Question: I have few tables, and I want to reference one column from PDF table to multiple other tables.

for example if PDF table 'select' output looks like this:
'''
ITEM_TYPE ITEM_ID QUANTITY
1 23 3
2 12 1
'''
it tells me:
PDF have 3 Car Wheel Product, and 1 Car Template Header above;
I wrote SQL code, but does not work properly:
'''
CREATE TABLE 'pdf_created' (
'id' INT(10) UNSIGNED NOT NULL UNIQUE AUTO_INCREMENT,
'pdf_id' INT(10) NOT NULL,
'item_type' INT(3) UNSIGNED NOT NULL,
'item_id' INT(10) UNSIGNED NOT NULL,
'quantity' INT(3) NOT NULL,
PRIMARY KEY ('id'),
KEY 'FK_pdf_id' ('pdf_id'),
CONSTRAINT 'FK_pdf_id' FOREIGN KEY ('pdf_id') REFERENCES 'pdf' ('id'),
KEY 'FK_item_type' ('item_type'),
CONSTRAINT 'FK_item_type' FOREIGN KEY ('item_type') REFERENCES 'item' ('id') ON DELETE CASCADE ON UPDATE CASCADE,
KEY 'FK_item_id' ('item_id'),
CONSTRAINT 'FK_item_id' FOREIGN KEY ('item_id') REFERENCES 'product' ('id') ON DELETE CASCADE ON UPDATE CASCADE,
CONSTRAINT 'FK_item_id' FOREIGN KEY ('item_id') REFERENCES 'service' ('id') ON DELETE CASCADE ON UPDATE CASCADE,
CONSTRAINT 'FK_item_id' FOREIGN KEY ('item_id') REFERENCES 'header' ('id') ON DELETE CASCADE ON UPDATE CASCADE
) ENGINE=InnoDB DEFAULT CHARSET=utf8;
CREATE TABLE 'header' (
'id' INT(10) UNSIGNED NOT NULL UNIQUE AUTO_INCREMENT,
'title' VARCHAR(255),
'desc' VARCHAR(65535),
PRIMARY KEY ('id')
) ENGINE=InnoDB DEFAULT CHARSET=utf8;
CREATE TABLE 'service' (
'id' INT(10) UNSIGNED NOT NULL UNIQUE AUTO_INCREMENT,
'desc' VARCHAR(65535) NOT NULL,
'price' DECIMAL(5,2) NOT NULL,
'active' INT(1) NOT NULL,
PRIMARY KEY ('id')
) ENGINE=InnoDB DEFAULT CHARSET=utf8;
CREATE TABLE 'product' (
'id' INT(10) UNSIGNED NOT NULL UNIQUE AUTO_INCREMENT,
'category_id' INT(3) UNSIGNED NOT NULL,
'symbol' VARCHAR(255),
'desc' VARCHAR(65535),
'price' DECIMAL(5,2) NOT NULL,
PRIMARY KEY ('id')
) ENGINE=InnoDB DEFAULT CHARSET=utf8;
'''
it is possible to create it?
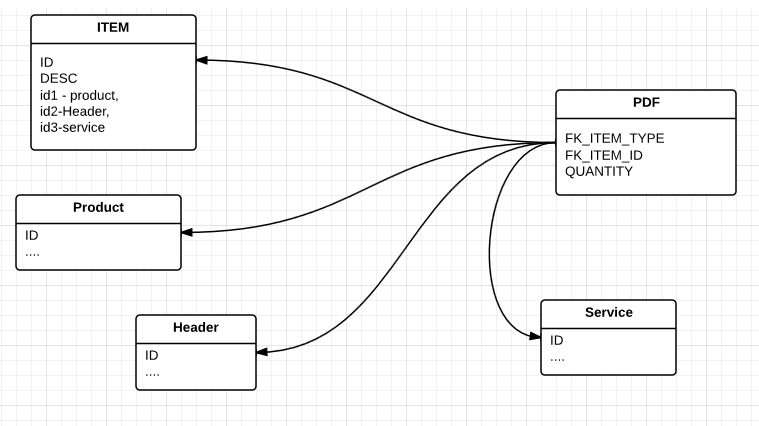
Answer: No.
That is, you cannot create a foreign key constraint this way. You can however, use a foreign key without a foreign key constraint.
All a foreign key is, is the value of another table's (or another record in the same table) primary key, which can be used in joins. In fact, you could reference fields other than the primary key, if all you need is to use the value for joins.
However, a foreign key constraint tells the database to enforce the rule that for every foreign key value in a table, the referenced table has a record with that as it's primary key. Enforcing that every foreign key in the PDF table had a primary key won't work for you. So go ahead and use the field to reference other records, but simply do not create any foreign key constraint.